Question: I have four models:
'''
class User < ActiveRecord::Base
has_many :lists, dependent: :destroy
has_many :wishes, through: :lists
has_many :items, through: :wishes
class List < ActiveRecord::Base
belongs_to :user
has_many :wishes, dependent: :destroy
has_many :items, through: :wishes
class Wish < ActiveRecord::Base
belongs_to :list
belongs_to :item
class Item < ActiveRecord::Base
has_many :wishes
has_many :lists, through: :wishes
'''
My problem occurs when I want to show the 'items' associated with a 'List'. I get the error:
'''
No route matches {:action=>"show", :controller=>"items", :id=>#<Item id: nil, title: nil, link: nil, created_at: nil, updated_at: nil, image: nil>}
'''
It is as if it is trying to show an 'Item' which does not exist, because I have just one 'Item' in the database.
'''
class ListsController < ApplicationController
def show
@user = User.find(params[:user_id])
@list = @user.lists.find(params[:id])
@item = @list.items.build if current_user?(@user)
@items = @list.items
end
'''
app/view/lists/show.html.erb
'''
<div class="span8">
<% if @list.items.any? %>
<ol class="lists white-box">
<%= render @items %>
</ol>
<% end %>
</div>
'''
app/view/items/_item.html.erb
'''
<li>
<div class="clearfix">
<a class="thumb" href="<%= item_path(item) %>">
<%= image_tag item.image_url(:thumb).to_s %>
</a>
<div class="clearfix">
<span class="content">
<%= item.title %>, <%= item.link %>
</span>
<span class="timestamp">
Created <%= time_ago_in_words(item.created_at) %> ago.
<% if current_user?(item.lists.last.user) %>
<%= link_to "delete", item, method: :delete,
data: { confirm: "You sure?" },
title: item.title %>
<% end %>
</span>
</div>
</div>
</li>
'''
If i change 'app/view/items/_item.html.erb' to this:
'''
<li>
<div class="clearfix">
<a class="thumb" href="#">
<%= image_tag item.image_url(:thumb).to_s %>
</a>
<div class="clearfix">
<span class="content">
<%= item.title %>, <%= item.link %>
</span>
</div>
</div>
</li>
'''
The page is rendered, but shows this as if it tries to render an 'Item' which does not exist:

In my 'app/view/lists/show.html.erb' I have '<%= render 'shared/item_form' %>' for building an Item.
_item_form.html.erb looks like this:
'''
<% if signed_in? %>
<div id="addWish" class="modal hide fade" tabindex="-1" role="dialog" aria-labelledby="addWishLabel" aria-hidden="true">
<div class="modal-header">
<button type="button" class="close" data-dismiss="modal" aria-hidden="true">x</button>
<h3 id="addWishLabel">Add wish</h3>
</div>
<div class="modal-body">
<%= form_for(@item, html: { multipart: true }) do |f| %>
<div class="field">
<%= render 'items/fields', f: f %>
<%= hidden_field_tag :list_id, @list.id %>
</div>
</div>
<div class="modal-footer">
<button class="btn" data-dismiss="modal" aria-hidden="true">Close</button>
<%= f.submit "Add", class: "btn btn-primary" %>
<% end %>
</div>
</div>
<% end %>
'''
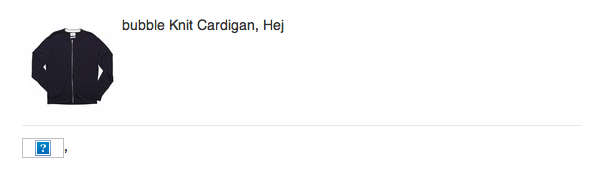
Answer: Your controller is building an empty item - see '@item = @list.items.build if current_user?(@user)'. Your view correctly cannot generate a link to this unsaved item.